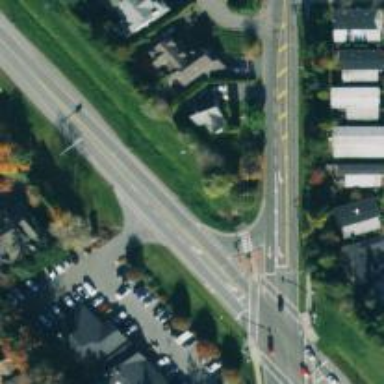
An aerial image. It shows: Asphalt road with primary link designation.